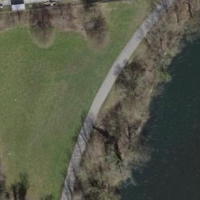
EUNIS habitat code: 24
Species observed at this site:
Populus tremula